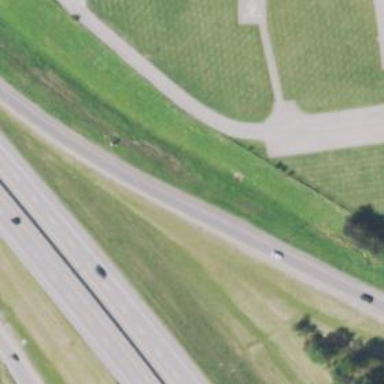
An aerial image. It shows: Motorway link with embankment.